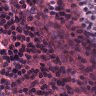
Metastatic tissue present: no